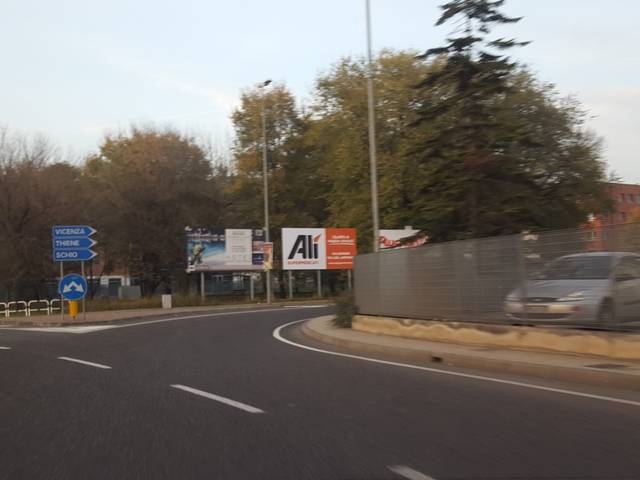
Region: Italy
Coordinates: 45.533, 11.505